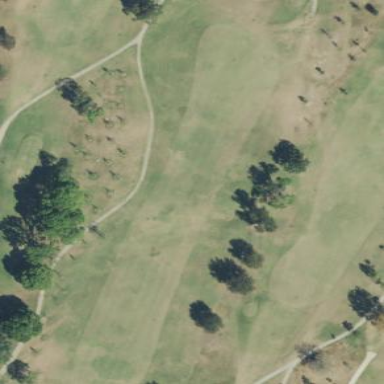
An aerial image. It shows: Grassy area designated as golf fairway.